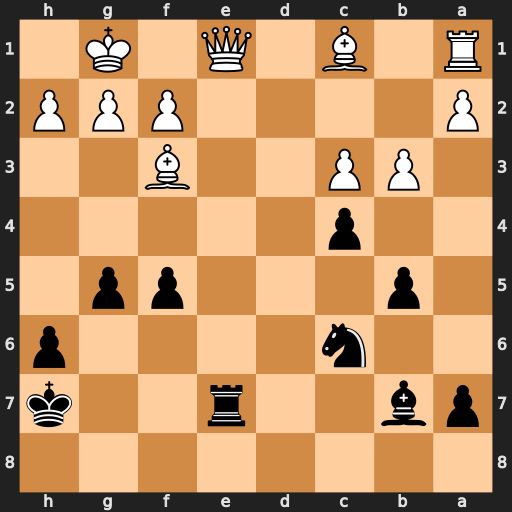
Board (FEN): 8/pb2r2k/2n4p/1p3pp1/2p5/1PP2B2/P4PPP/R1B1Q1K1
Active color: b
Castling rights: -
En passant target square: -
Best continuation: Rxe1#